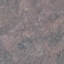
Land use / land cover: HerbaceousVegetation